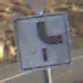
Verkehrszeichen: VerlaufVorfahrtsstrasse10
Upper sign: VorfahrtGewaehren
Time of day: MorningAfternoon
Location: Outdoor (RoadRail)
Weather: PartlyCloudy
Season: NotSpecified
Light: Natural